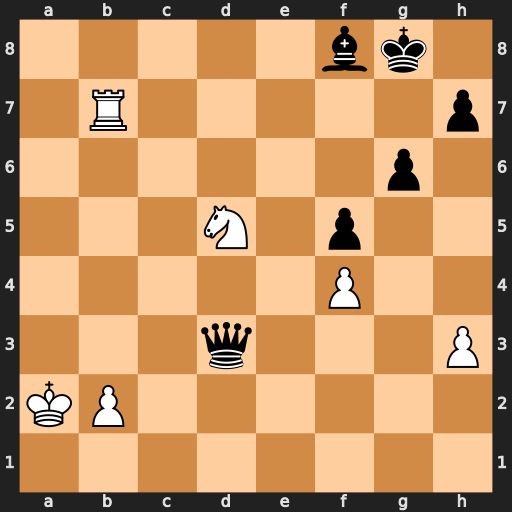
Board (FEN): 5bk1/1R5p/6p1/3N1p2/5P2/3q3P/KP6/8
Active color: w
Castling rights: -
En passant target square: -
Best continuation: Nf6+ Kh8 Rxh7#